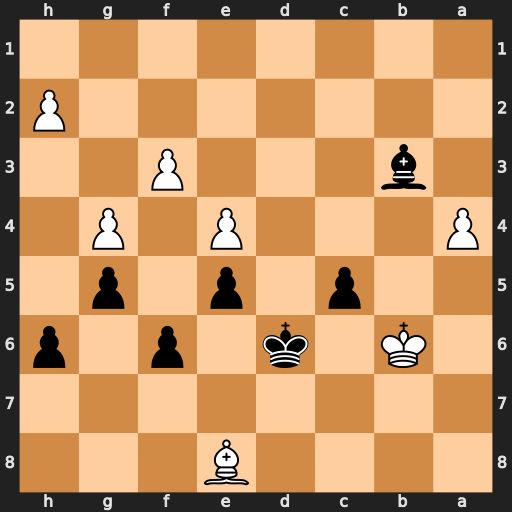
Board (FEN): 4B3/8/1K1k1p1p/2p1p1p1/P3P1P1/1b3P2/7P/8
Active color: b
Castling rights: -
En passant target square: -
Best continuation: c4 a5 c3 a6 c2 a7 c1=Q